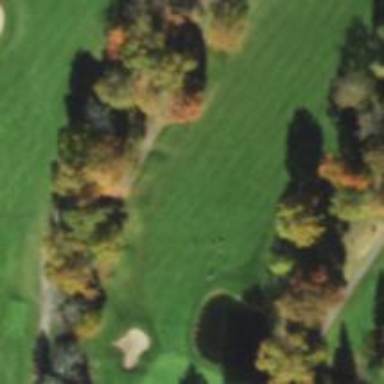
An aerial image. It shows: View of golf hole.